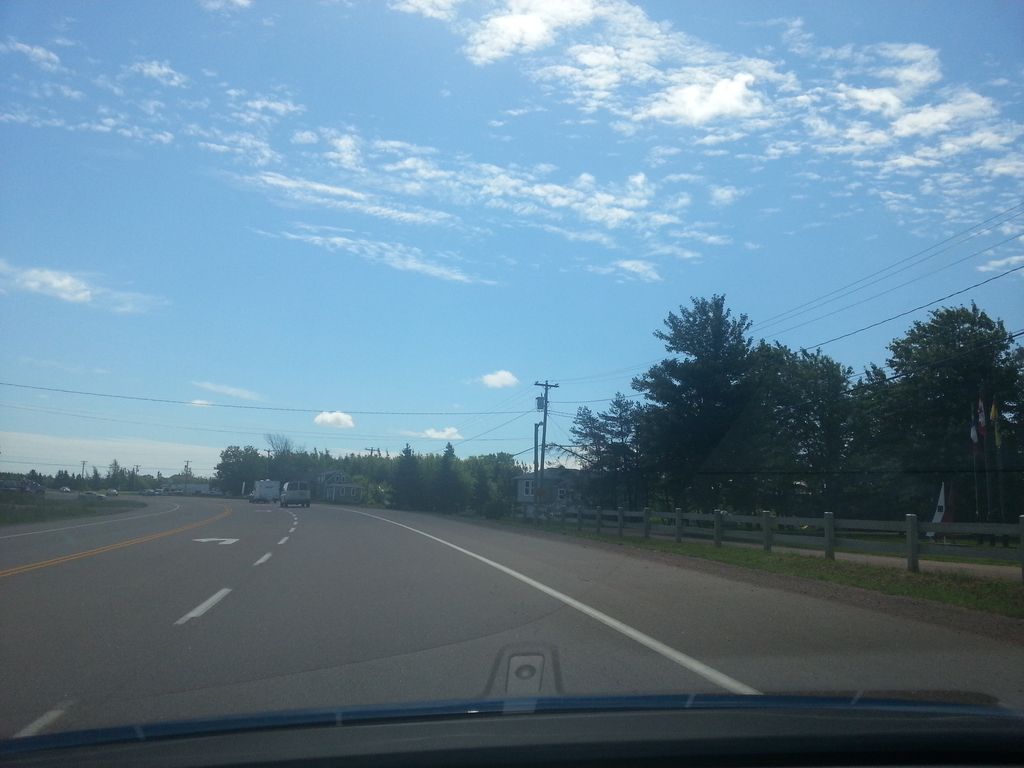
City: charlottetown